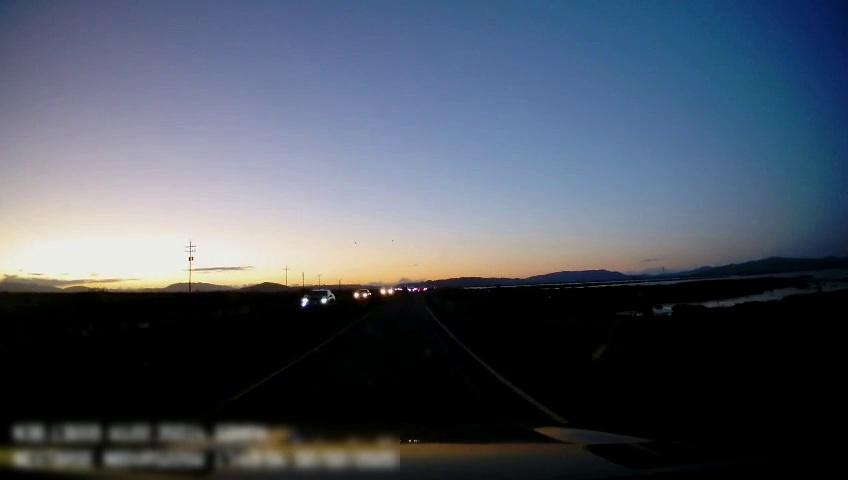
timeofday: Dusk/Dawn/Twilight
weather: Sunny
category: Drivable Space
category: Vehicles | Car
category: Vehicles | Car
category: Vehicles | SUV
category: Lanes | Current Lane
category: Lanes | Alternate Lane